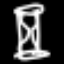
Label: hourglass